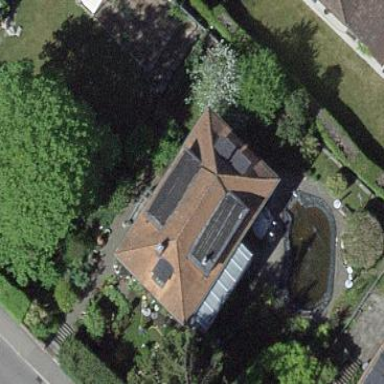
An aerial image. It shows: House with hipped roof.